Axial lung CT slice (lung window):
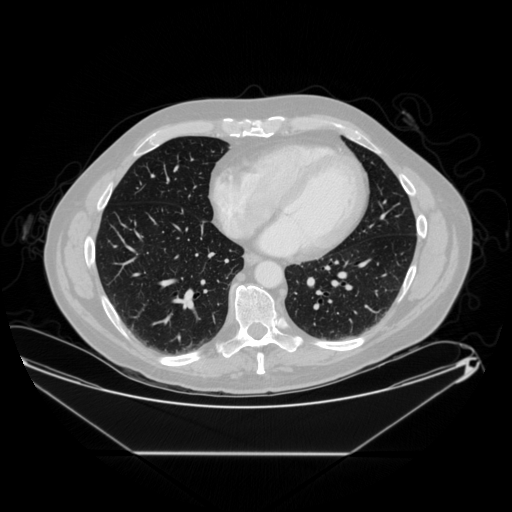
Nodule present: no